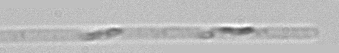
Label: Leptocylindrus